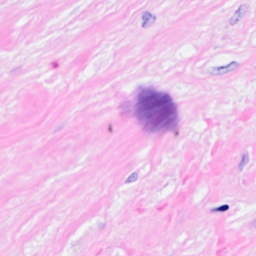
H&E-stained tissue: Breast